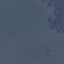
Land use / land cover class: SeaLake